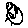
Label: bird